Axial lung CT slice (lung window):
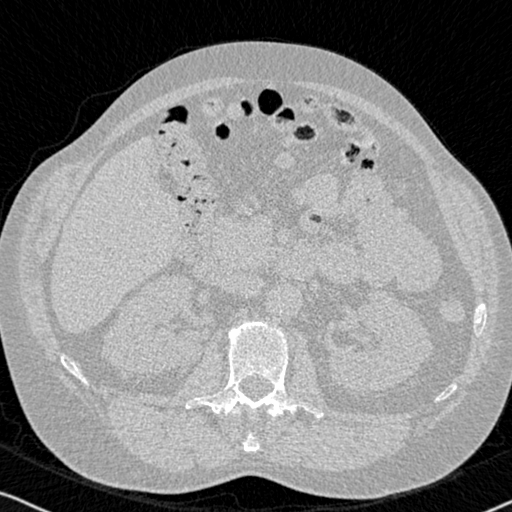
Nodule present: no